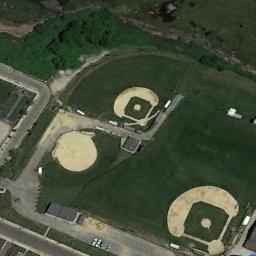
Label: baseball_diamond